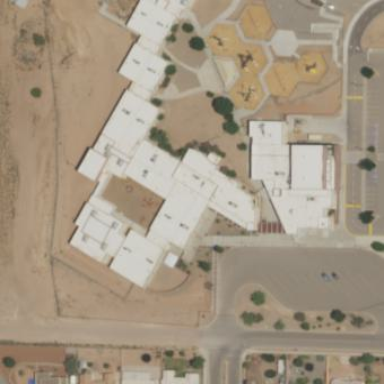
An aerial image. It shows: School building.